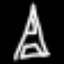
Label: The Eiffel Tower